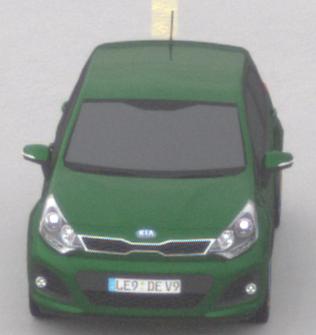
Make: KIA
Model: Rio 1.2
Detailed model: Rio (UB)
Model produced from: 2011/09
Model produced until: 2015/01
Doors: 3
Color: green
Road condition: dry road
Daytime: morning or afternoon
Contrast: low contrast